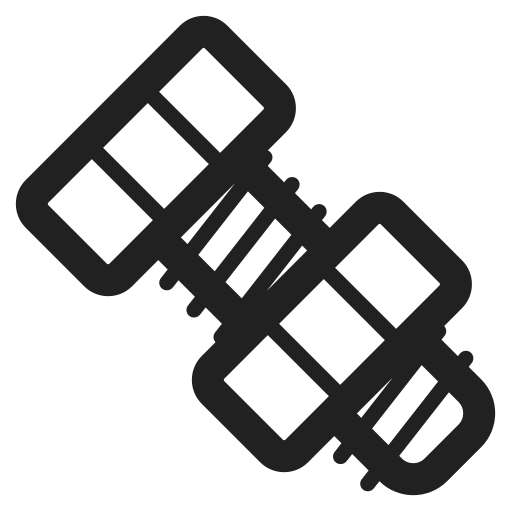
nut and bolt high contrast